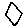
Label: car